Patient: sex M, age 80
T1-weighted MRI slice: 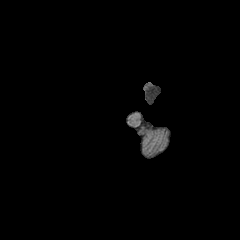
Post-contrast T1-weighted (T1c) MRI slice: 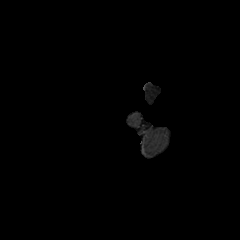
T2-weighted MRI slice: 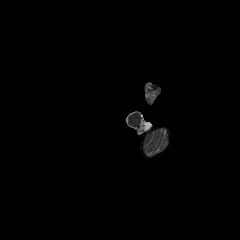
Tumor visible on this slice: no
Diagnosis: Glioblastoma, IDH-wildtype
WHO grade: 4